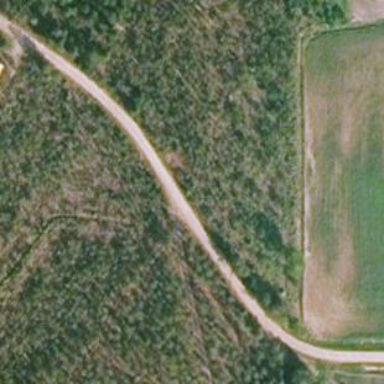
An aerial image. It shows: Unclassified road.